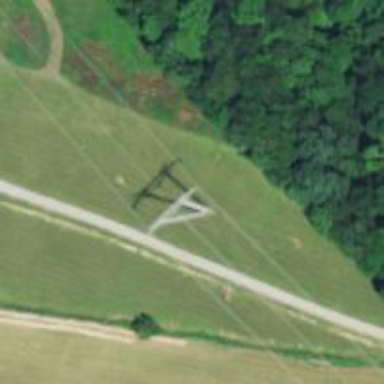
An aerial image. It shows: Lattice structure tower used for power distribution.